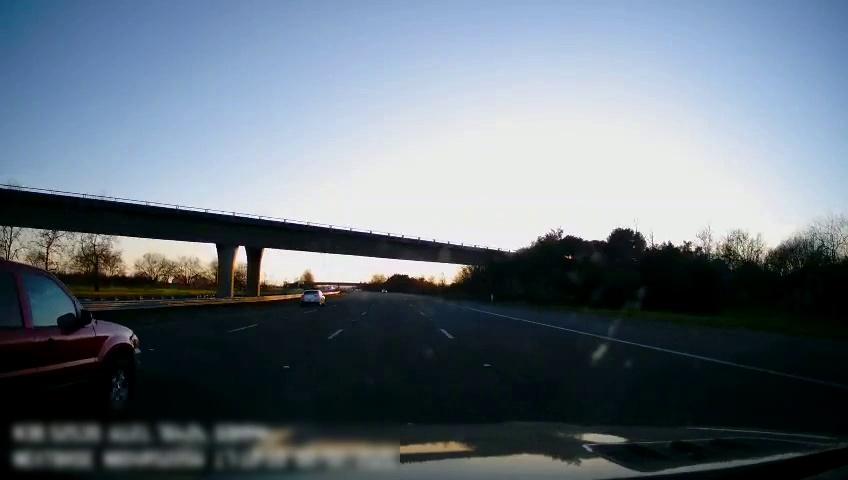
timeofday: Day
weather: Sunny
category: Drivable Space
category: Vehicles | SUV
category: Vehicles | Car
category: Lanes | Alternate Lane
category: Lanes | Alternate Lane
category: Lanes | Current Lane
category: Lanes | Current Lane
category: Lanes | Alternate Lane